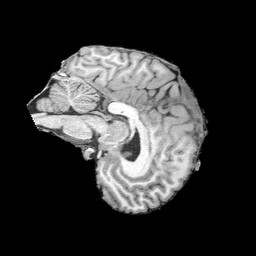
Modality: UNIT1
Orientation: sagittal